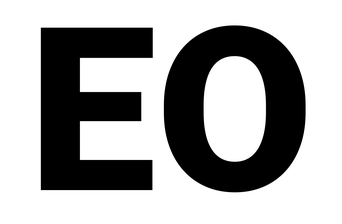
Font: Roboto_Black